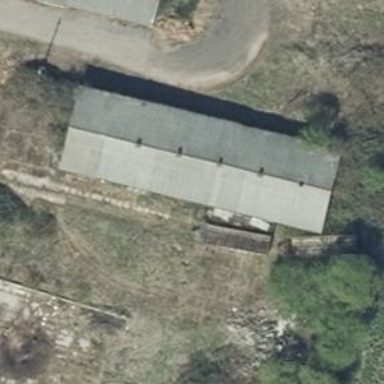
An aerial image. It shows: Gabled farm auxiliary building with grey roof. The roof is oriented along the structure.